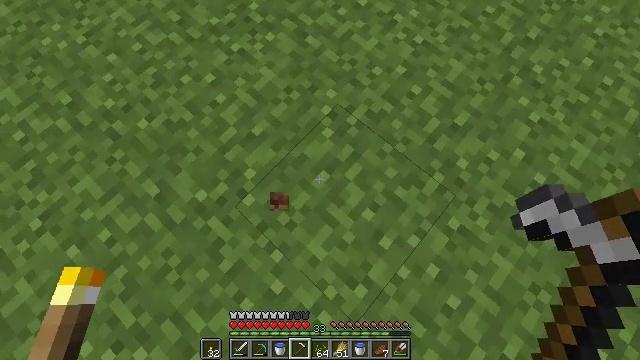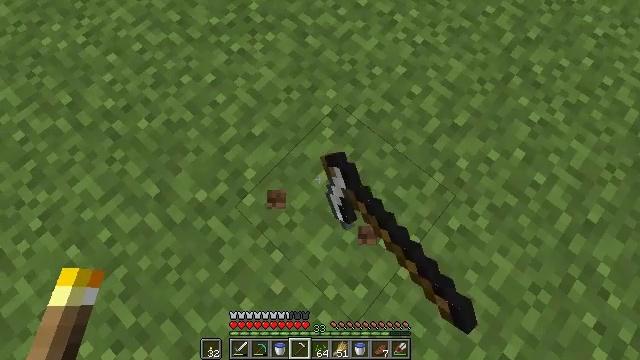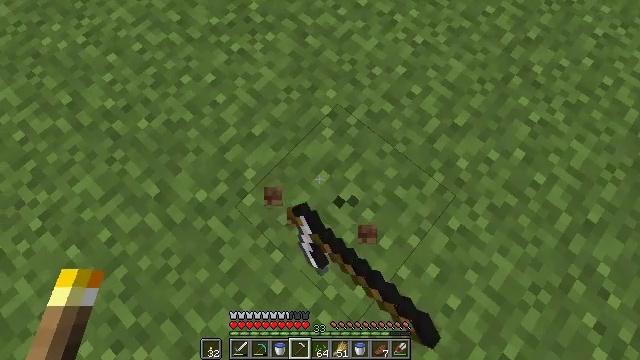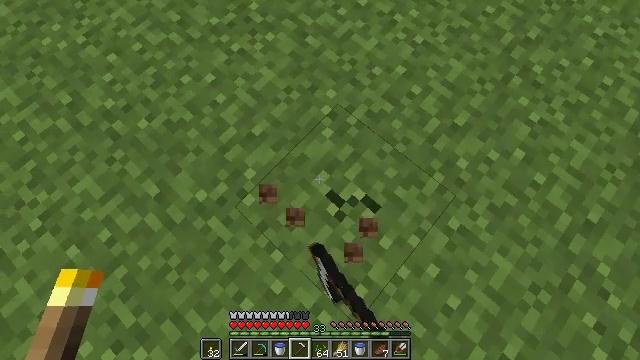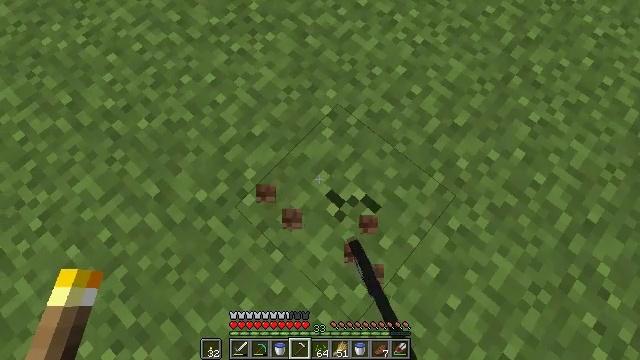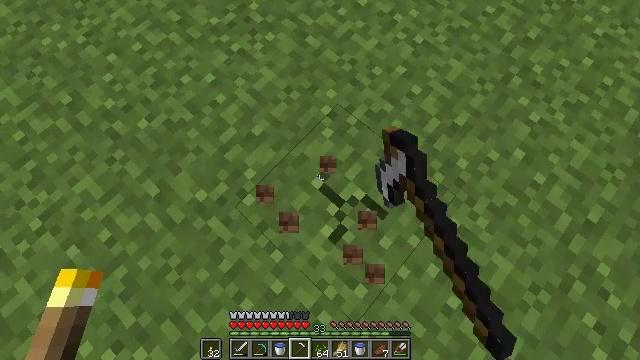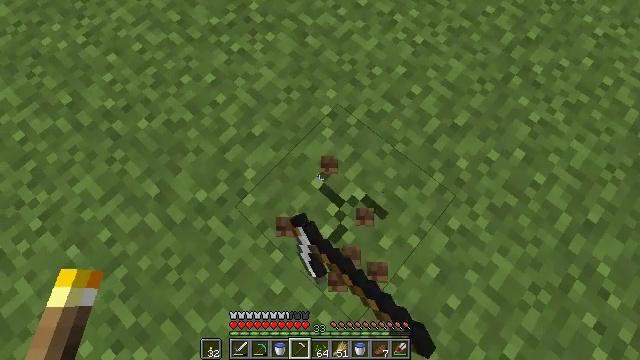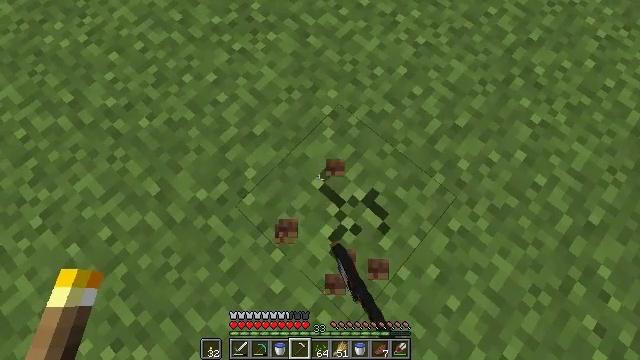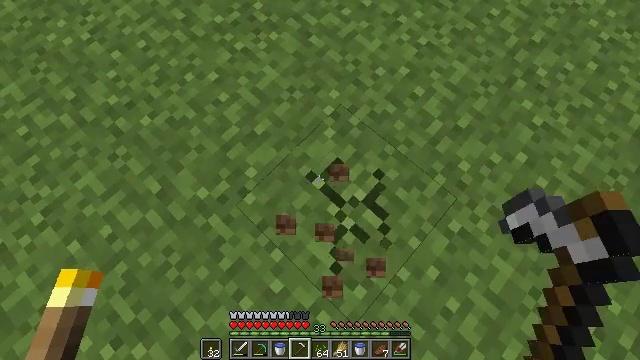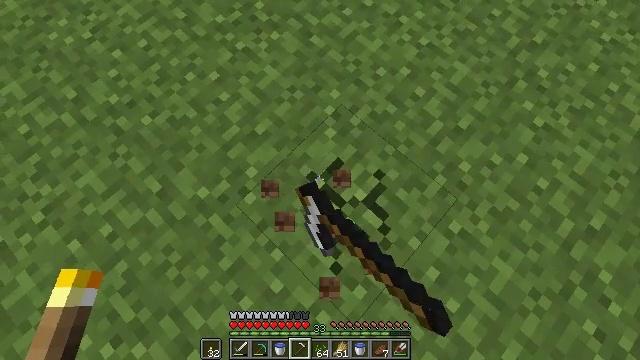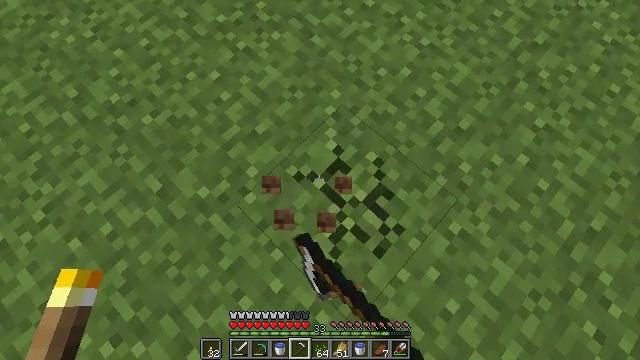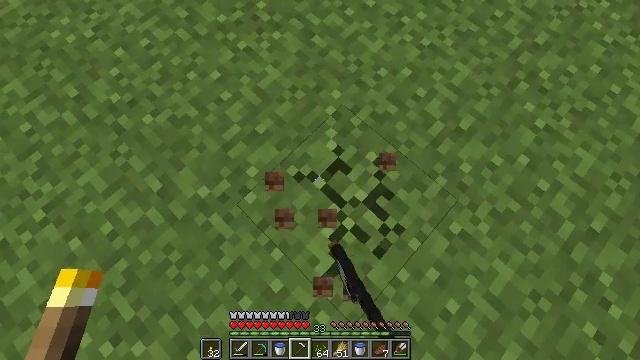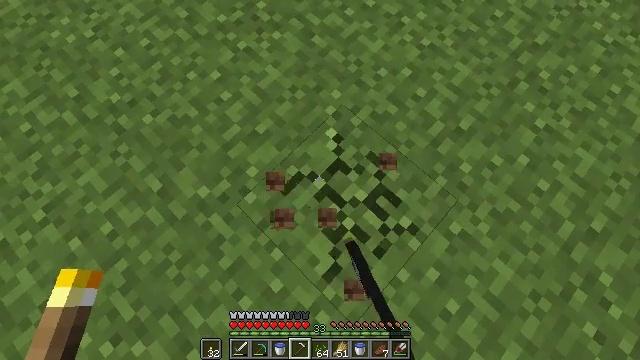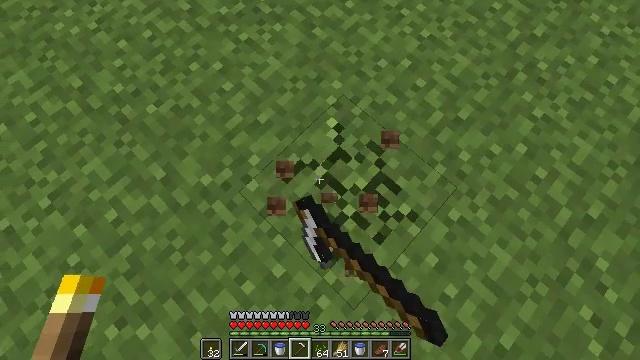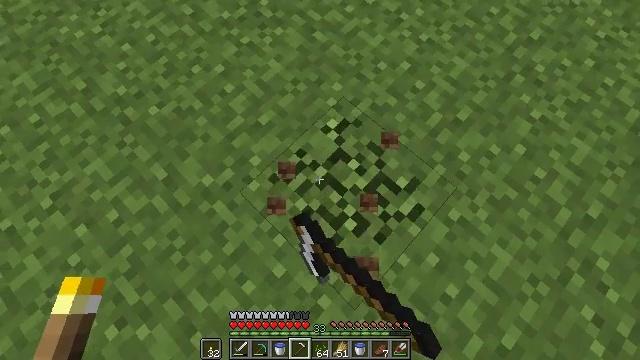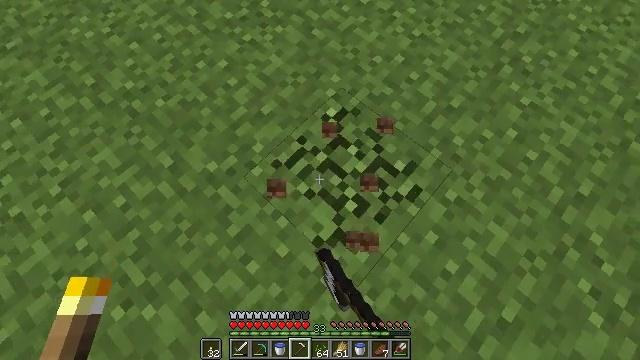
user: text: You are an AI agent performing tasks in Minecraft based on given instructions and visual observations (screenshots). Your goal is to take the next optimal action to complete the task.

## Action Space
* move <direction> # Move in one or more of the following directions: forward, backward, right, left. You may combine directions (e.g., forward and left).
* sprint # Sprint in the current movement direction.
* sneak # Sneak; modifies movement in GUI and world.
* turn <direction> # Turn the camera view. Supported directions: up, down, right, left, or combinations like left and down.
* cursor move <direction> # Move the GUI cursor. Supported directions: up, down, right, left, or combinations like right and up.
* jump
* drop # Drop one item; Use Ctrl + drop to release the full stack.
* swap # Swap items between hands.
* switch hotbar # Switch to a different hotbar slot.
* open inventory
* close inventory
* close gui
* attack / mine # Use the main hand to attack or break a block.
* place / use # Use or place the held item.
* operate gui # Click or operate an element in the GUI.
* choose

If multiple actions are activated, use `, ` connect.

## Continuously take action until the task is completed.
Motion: motion action
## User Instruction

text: Dig up the grass block for dirt.
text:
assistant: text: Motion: attack / mine
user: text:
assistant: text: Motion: attack / mine
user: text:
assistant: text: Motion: attack / mine
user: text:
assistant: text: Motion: attack / mine
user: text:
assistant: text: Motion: attack / mine
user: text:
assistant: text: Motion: attack / mine
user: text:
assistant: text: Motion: attack / mine
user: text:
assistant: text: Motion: attack / mine
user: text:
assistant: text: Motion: attack / mine
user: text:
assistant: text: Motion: attack / mine
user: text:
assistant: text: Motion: attack / mine
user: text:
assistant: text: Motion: attack / mine
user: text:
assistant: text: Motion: move back, attack / mine
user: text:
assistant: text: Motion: move back, turn up, attack / mine
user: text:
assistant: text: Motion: move back, turn up, attack / mine
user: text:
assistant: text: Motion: move back, turn right and up, attack / mine
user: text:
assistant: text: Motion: turn right and up, attack / mine
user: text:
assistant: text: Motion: turn up, attack / mine
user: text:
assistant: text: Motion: turn up, attack / mine
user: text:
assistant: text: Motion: attack / mine
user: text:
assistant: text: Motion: attack / mine
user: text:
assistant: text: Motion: attack / mine
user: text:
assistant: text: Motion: turn left and up
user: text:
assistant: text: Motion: turn left
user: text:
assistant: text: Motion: turn left and up
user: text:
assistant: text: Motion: turn left
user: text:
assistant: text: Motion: turn left
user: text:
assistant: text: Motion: turn left
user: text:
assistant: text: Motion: turn left
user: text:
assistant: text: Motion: no_op